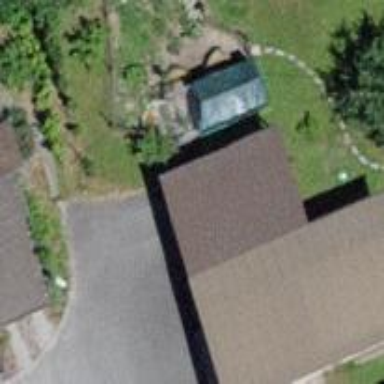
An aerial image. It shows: Garage.